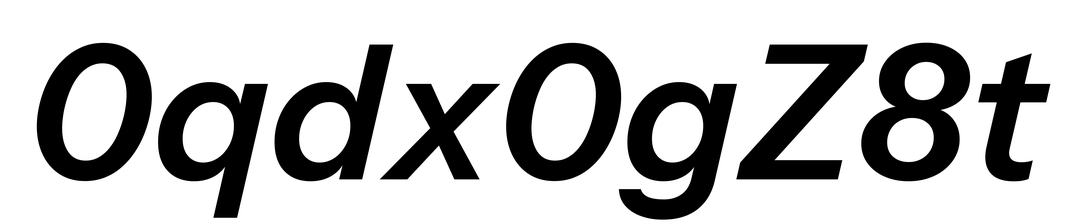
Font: InstrumentSans-Italic_SemiBold_Italic